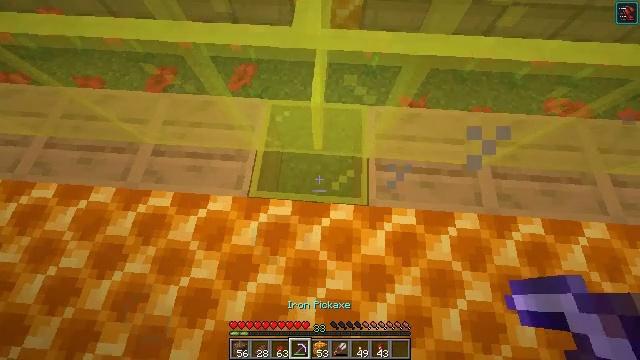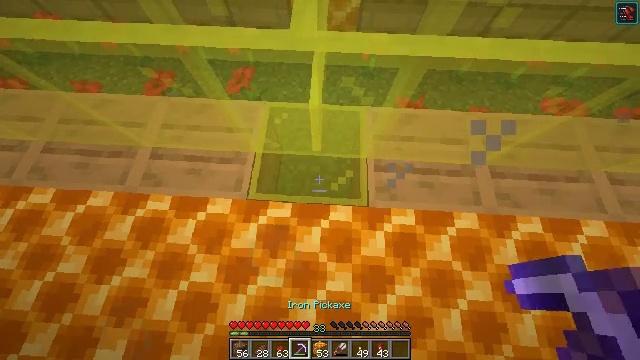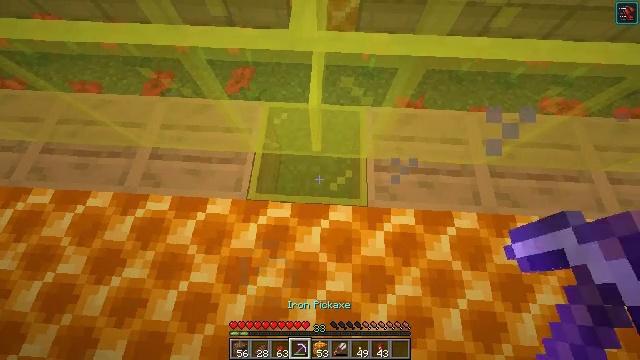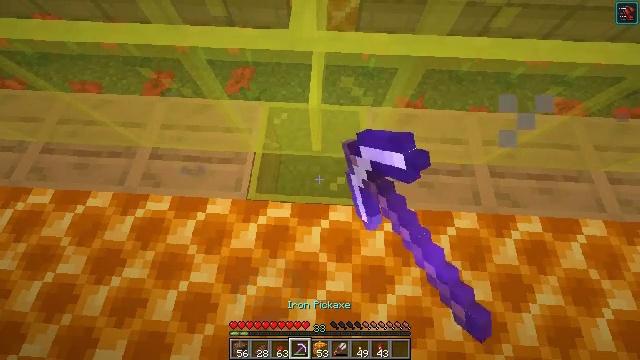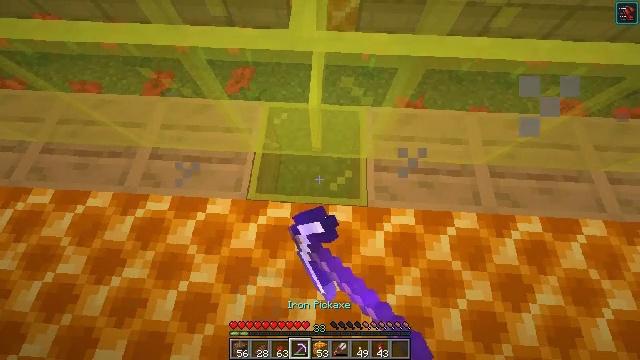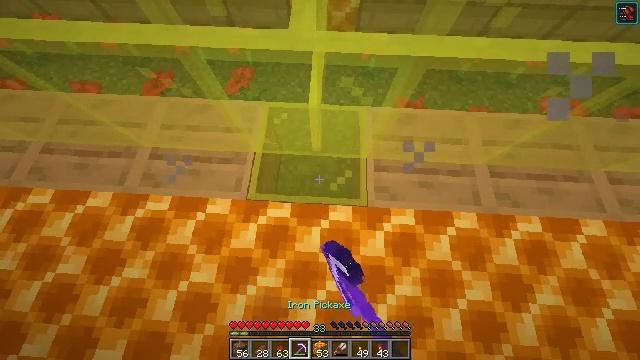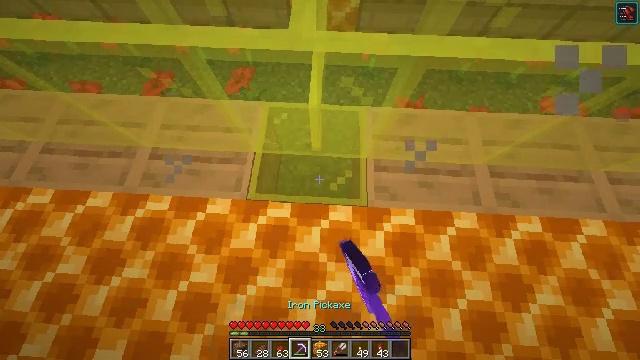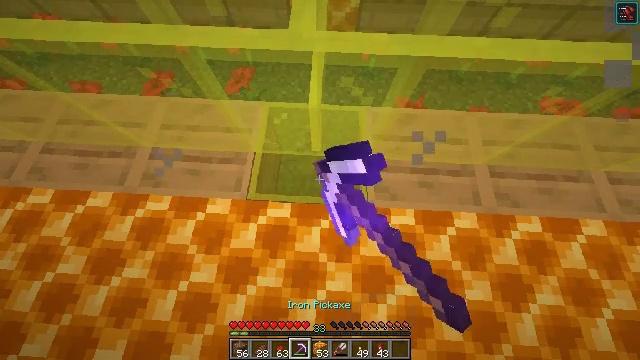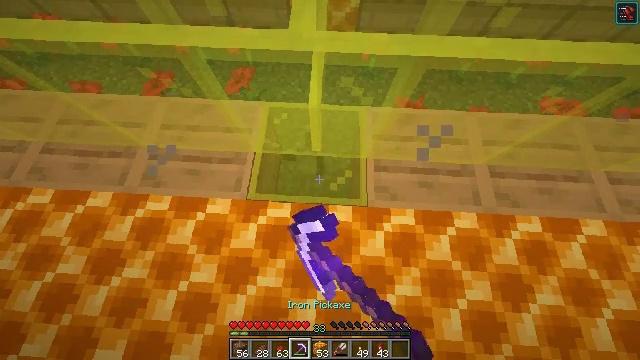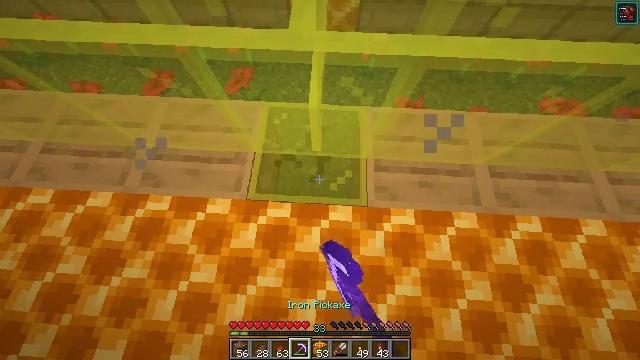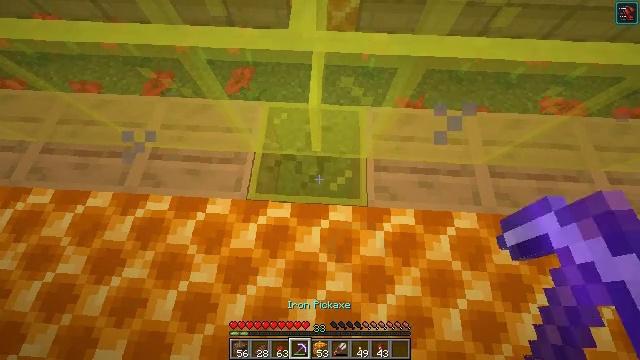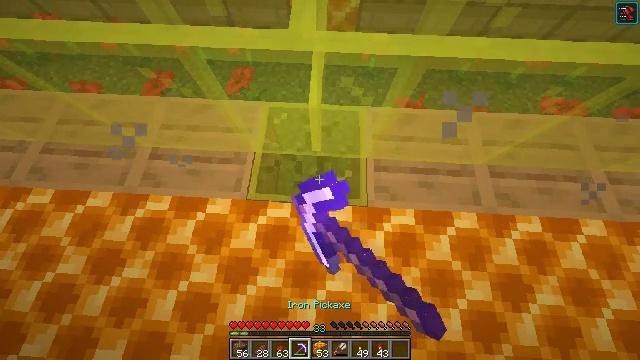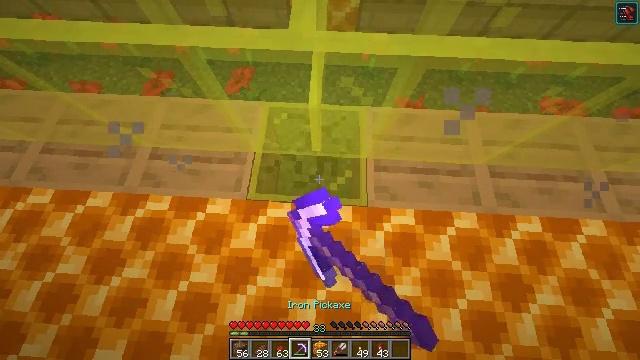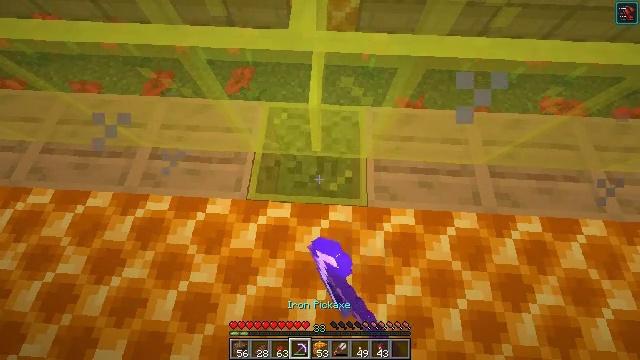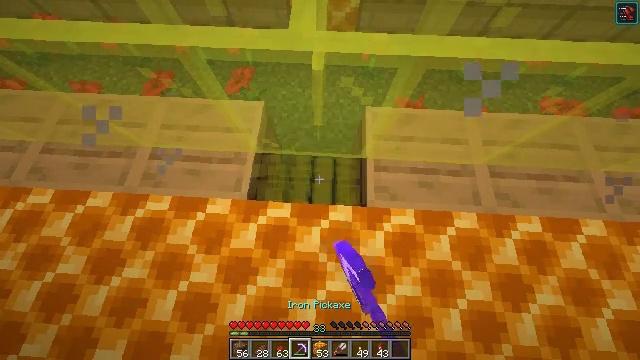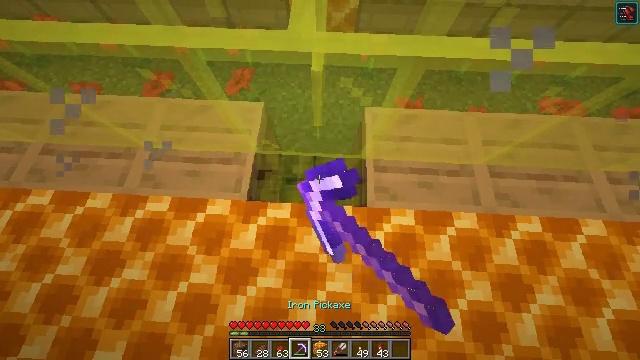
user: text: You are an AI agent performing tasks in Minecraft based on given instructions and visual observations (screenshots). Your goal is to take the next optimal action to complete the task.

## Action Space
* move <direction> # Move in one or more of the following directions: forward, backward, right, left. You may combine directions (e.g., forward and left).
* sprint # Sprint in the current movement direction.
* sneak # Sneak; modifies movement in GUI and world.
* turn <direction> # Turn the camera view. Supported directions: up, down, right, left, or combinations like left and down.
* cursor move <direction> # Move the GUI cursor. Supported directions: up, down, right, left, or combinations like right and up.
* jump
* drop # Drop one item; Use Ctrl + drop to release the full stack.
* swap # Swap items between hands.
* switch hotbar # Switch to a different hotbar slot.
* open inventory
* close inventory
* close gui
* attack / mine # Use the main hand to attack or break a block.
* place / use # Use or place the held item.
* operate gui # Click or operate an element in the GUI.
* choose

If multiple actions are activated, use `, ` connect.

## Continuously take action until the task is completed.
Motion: motion action
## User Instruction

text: Smash the yellow stained glass to add it to your inventory.
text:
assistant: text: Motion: no_op
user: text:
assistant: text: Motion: attack / mine
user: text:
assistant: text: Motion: attack / mine
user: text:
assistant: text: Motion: attack / mine
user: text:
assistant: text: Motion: attack / mine
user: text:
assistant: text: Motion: attack / mine
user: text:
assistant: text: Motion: attack / mine
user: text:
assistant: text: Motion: attack / mine
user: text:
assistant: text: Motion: attack / mine
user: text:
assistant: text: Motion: attack / mine
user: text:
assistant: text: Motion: attack / mine
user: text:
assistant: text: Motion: attack / mine
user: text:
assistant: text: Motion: attack / mine
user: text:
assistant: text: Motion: attack / mine
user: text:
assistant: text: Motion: attack / mine
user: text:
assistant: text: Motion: attack / mine
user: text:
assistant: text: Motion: attack / mine
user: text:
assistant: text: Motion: attack / mine
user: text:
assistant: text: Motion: attack / mine